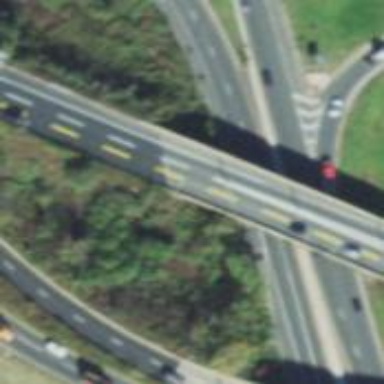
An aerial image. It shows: Motorway bridge spanning urban freeway/expressway.